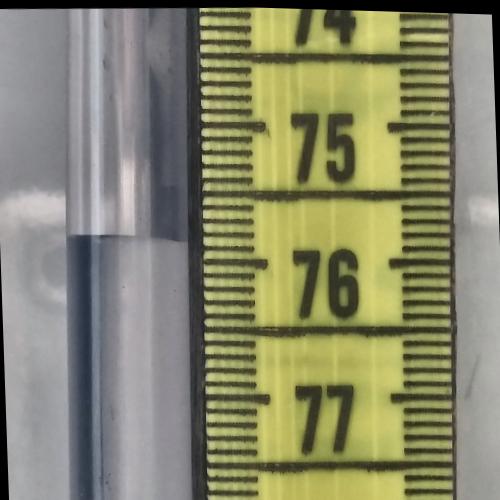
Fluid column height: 75.9 cm